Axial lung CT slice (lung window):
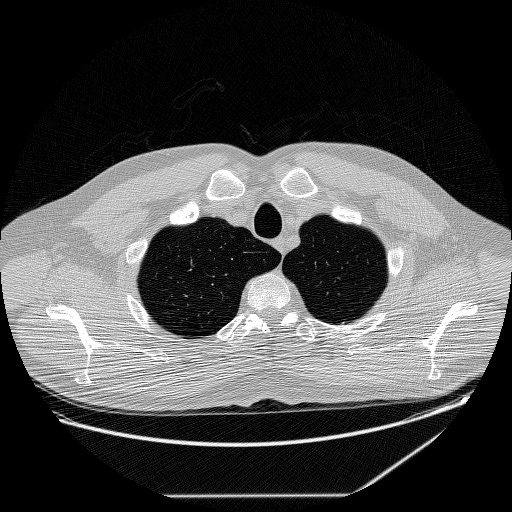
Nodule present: no